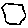
Label: hexagon